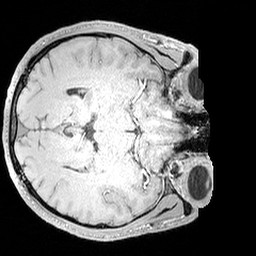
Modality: MP2RAGE
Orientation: axial
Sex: male
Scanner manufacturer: siemens
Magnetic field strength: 3 T
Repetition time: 5 s
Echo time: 0.00292 s